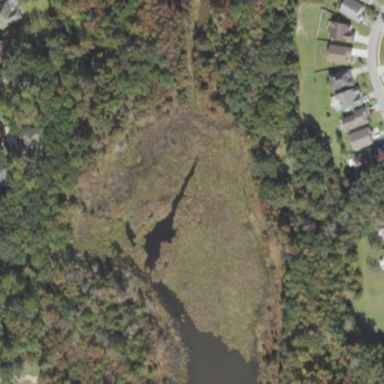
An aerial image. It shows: Marsh wetland.